Brain MRI, t1w sequence, axial 2D slice.
Patient: age 42, sex F, weight 95 kg, height 1.95 m
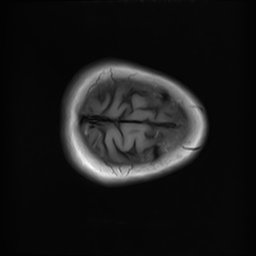